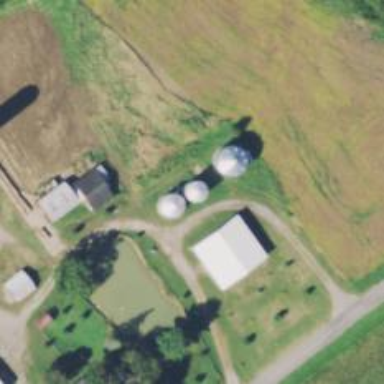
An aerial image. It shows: Silo.